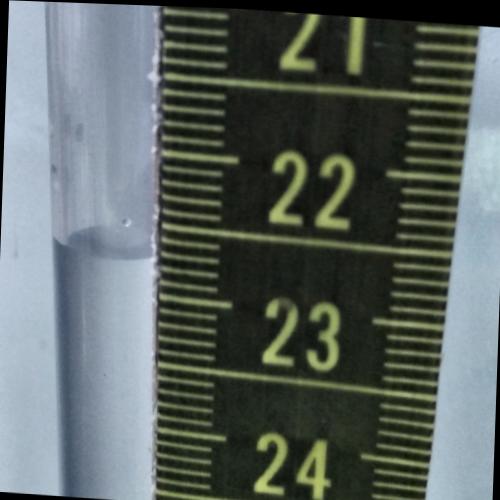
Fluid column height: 22.8 cm